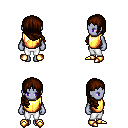
a pixel art fantasy rpg character, female body template, dark elf, purple skin, gold chest armor, white pants, brown right-swept hairstyle, gold boots, four views (front, back, left, right), 2x2 character sprite sheet, small pixel art, hard edges, no anti-aliasing